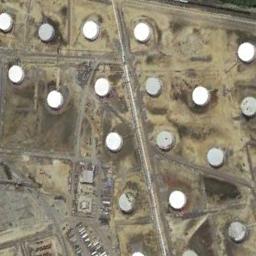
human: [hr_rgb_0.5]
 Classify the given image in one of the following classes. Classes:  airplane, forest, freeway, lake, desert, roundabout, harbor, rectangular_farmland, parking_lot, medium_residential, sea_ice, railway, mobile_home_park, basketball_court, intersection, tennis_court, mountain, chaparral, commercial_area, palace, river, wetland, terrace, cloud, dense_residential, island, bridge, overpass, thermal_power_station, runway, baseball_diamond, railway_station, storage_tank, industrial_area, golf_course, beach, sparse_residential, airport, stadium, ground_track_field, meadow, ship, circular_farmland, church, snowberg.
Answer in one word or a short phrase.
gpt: storage_tank